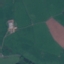
Label: Pasture